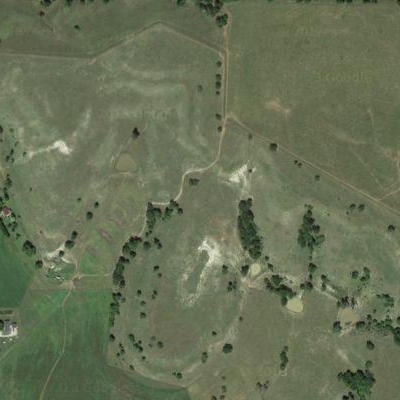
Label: Grass